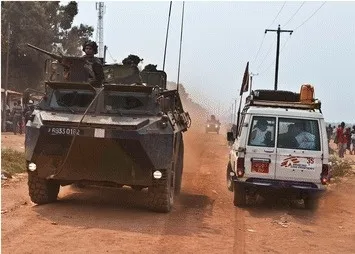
MSF response during acute conflict in CAR 2013.
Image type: medical_photograph (other_medical_photograph)